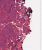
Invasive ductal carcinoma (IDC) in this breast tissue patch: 0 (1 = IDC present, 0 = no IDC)